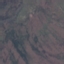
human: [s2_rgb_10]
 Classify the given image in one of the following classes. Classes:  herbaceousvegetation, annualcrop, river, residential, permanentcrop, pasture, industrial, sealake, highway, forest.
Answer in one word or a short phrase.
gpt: HerbaceousVegetation